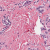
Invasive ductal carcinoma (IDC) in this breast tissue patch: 1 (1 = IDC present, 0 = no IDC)